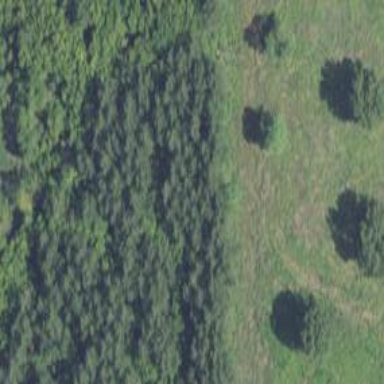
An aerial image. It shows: Disc golf hole.